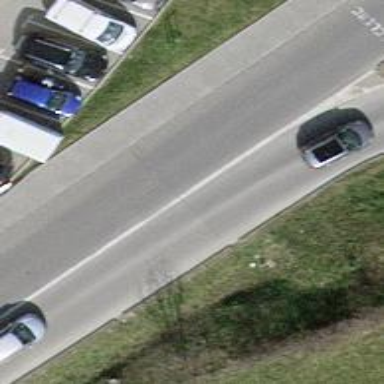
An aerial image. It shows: Tertiary road with asphalt surface and sidewalk on the left.